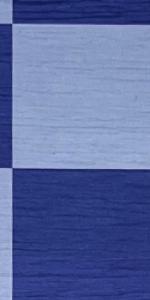
Label: Empty